Question: I am trying to write an extension for nautilus, which add an item to the menu that appears when you right-click a file (as shown in image)

However, I would like to add a submenu to my custom menu item.
I downloaded a 'nautilus-python' package which includes examples of how to write extensions for Nautilus (and so far it turned out to be the best/only documentation i found). In it, is a file called submenu.py, which contains the following:
'''
import nautilus
class ExampleMenuProvider(nautilus.MenuProvider):
def get_file_items(self, window, files):
menuitem = nautilus.MenuItem('ExampleMenuProvider::Foo', 'Foo', '')
submenu = nautilus.Menu()
menuitem.set_submenu(submenu)
menuitem = nautilus.MenuItem('ExampleMenuProvider::Bar','Bar','')
submenu.append_item(menuitem)
return menuitem,
# FIXME: Why isn't this working?
def get_background_items(self, window, file):
submenu = nautilus.Menu()
submenu.append_item(nautilus.MenuItem('ExampleMenuProvider::Bar', 'Bar', ''))
menuitem = nautilus.MenuItem('ExampleMenuProvider::Foo', 'Foo', '')
menuitem.set_submenu(submenu)
return menuitem,
'''
ps: i didn't add "# FIX ME: Why isnt this working?". that is actually included in the example
The code doesn't work. Even if i take out the second function and leave just the first one, it doesn't work.
Any help would be appreciated, thanks.
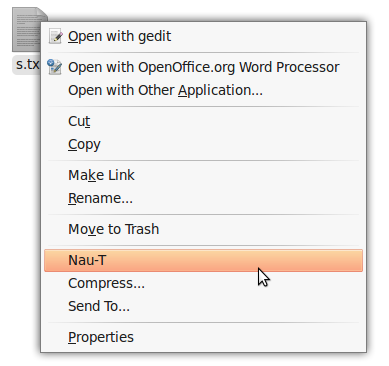
Answer: I found the solution.
1. you need a init function declared.
2. had to make some variable name change to the example above import nautilus
class ExampleMenuProvider(nautilus.MenuProvider):
def __init__(self):
pass
def get_file_items(self, window, files):
submenu = nautilus.Menu()
item = nautilus.MenuItem('Nautilus::sbi','Nau-T','image')
item.set_submenu(submenu)
item_two = nautilus.MenuItem('Nautilus::s','www','image')
submenu.append_item(item_two)
return item,